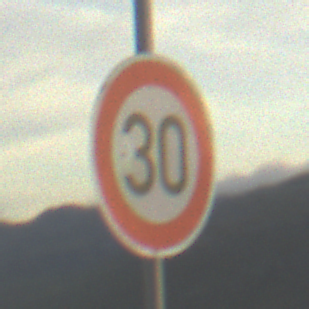
Verkehrszeichen: Geschwindigkeit30
Umgebung: Outdoor, Nature
Tageszeit: SunriseSunset
Wetter: PartlyCloudy
Licht: Natural
Jahreszeit: Summer
Kontrast: HighContrast